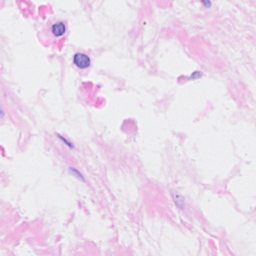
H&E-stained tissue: Breast